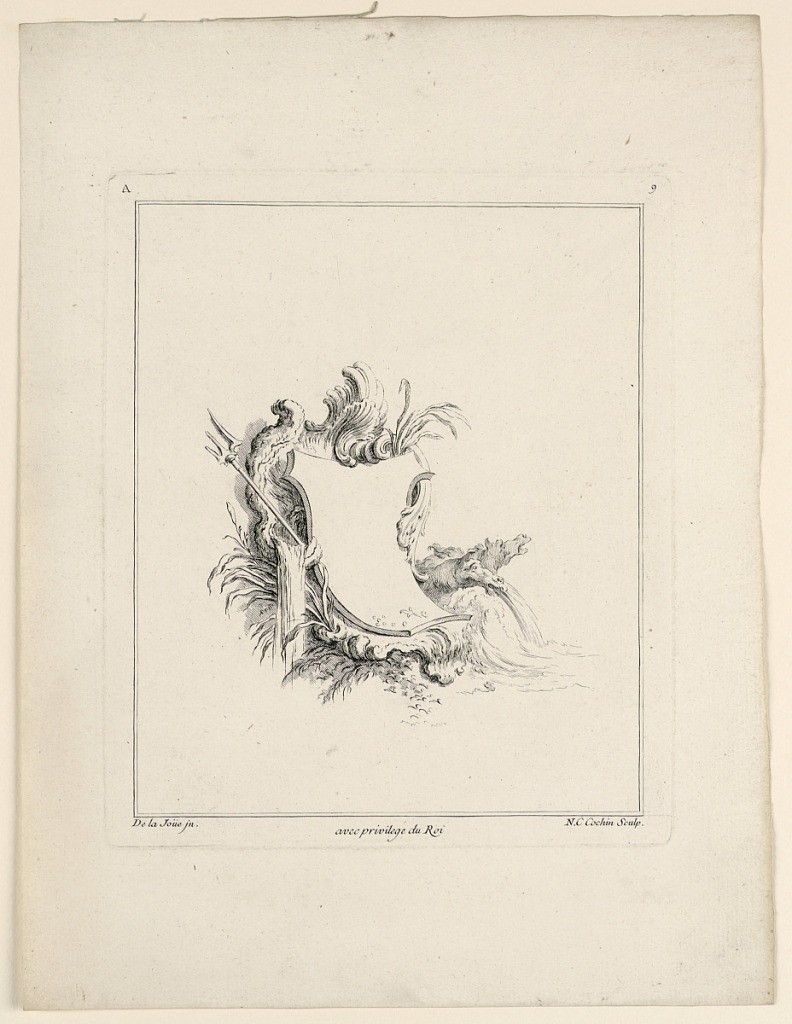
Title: Escutcheon, from "Recueil Nouveau de Differens Cartouche"
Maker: Jacques de Lajoüe, French, 1687–1761
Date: ca. 1732
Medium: Etching on paper
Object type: Print
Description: Plate 9. A curved tablet is obliquely shown before a rocaille escutcheon, with attributes of Neptune. Framing, etc., similar to -158, with "N. C. Cochin sculp."